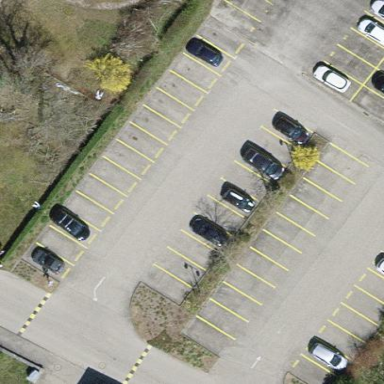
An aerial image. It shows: Parking area with surface.